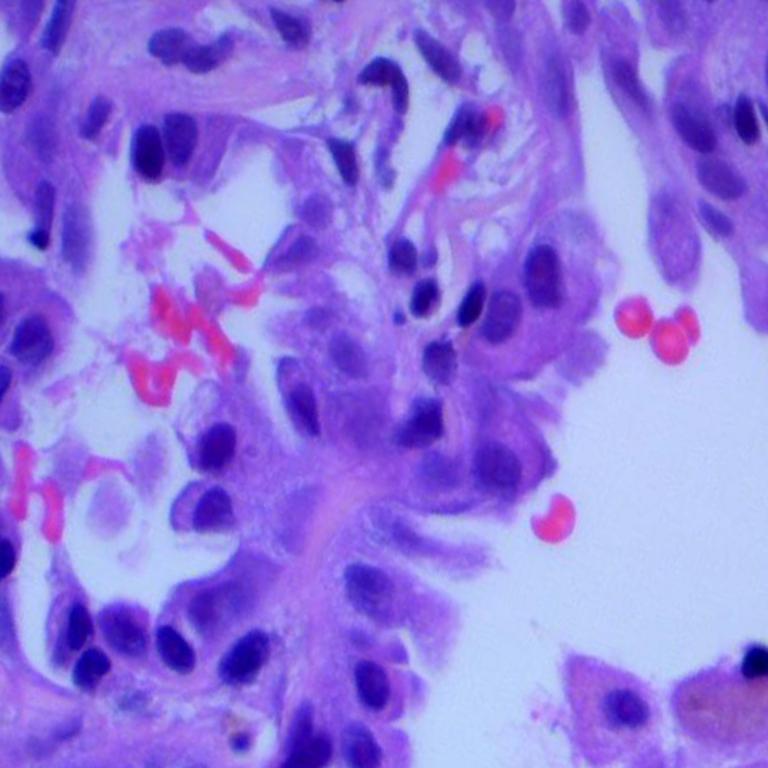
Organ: lung
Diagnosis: adenocarcinomas